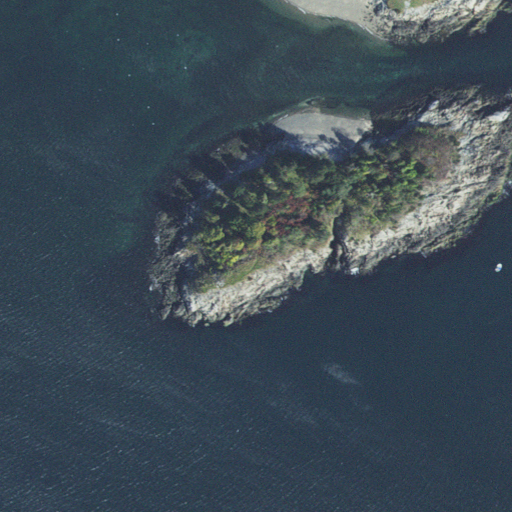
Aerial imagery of island in Massachusetts named Little Misery Island containing open water, herbaceous wetlands, barren land, and grassland